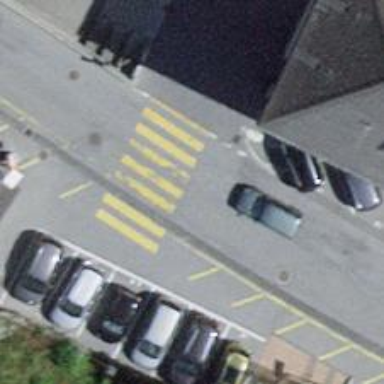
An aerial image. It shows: Uncontrolled zebra crossing on the road.